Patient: sex M, age 71
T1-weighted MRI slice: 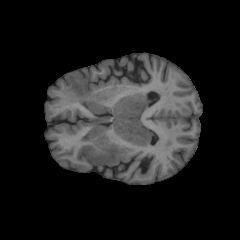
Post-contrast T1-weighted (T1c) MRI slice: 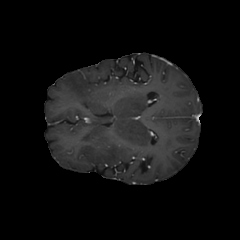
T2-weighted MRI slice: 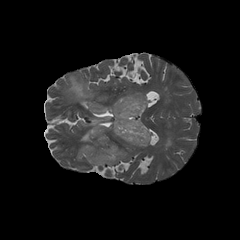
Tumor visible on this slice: yes
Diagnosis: Astrocytoma, IDH-wildtype
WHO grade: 2